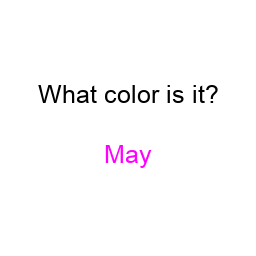
Color: magenta
Background color: white
Question text color: black